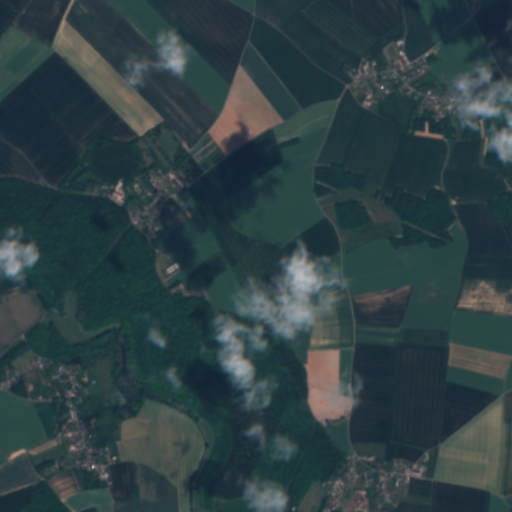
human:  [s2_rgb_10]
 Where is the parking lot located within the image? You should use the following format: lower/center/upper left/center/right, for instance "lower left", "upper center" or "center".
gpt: The parking lot is located in the upper right of the image.
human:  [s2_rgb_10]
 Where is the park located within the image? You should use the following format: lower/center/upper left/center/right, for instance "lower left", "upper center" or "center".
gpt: There is no park in the image.